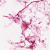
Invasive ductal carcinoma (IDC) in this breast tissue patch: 0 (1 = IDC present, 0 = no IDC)